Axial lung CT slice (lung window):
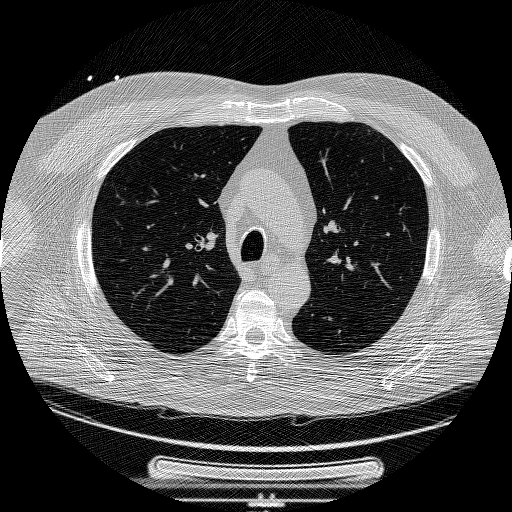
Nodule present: no